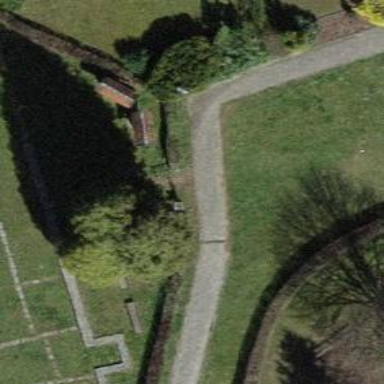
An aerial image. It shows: Gate.